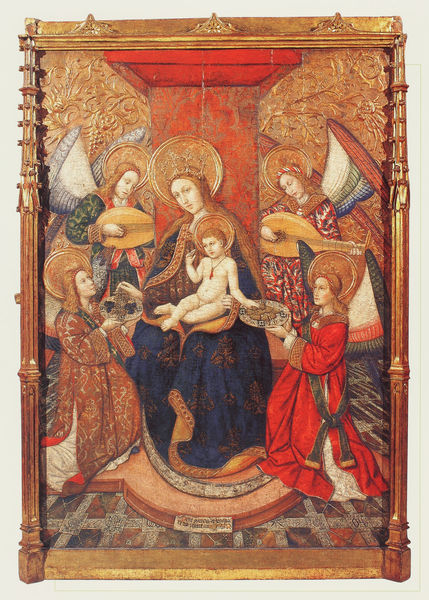
Titel: Mare de Déu i quatre àngels; Jungfrau und vier Engel
Künstler: Pere Garcia de Benavarri
Institution: Barcelona, Museu Nacional d’Art de Catalunya
Schlagwörter: blau, flügel, nackt, umhang, gelb, grün, frau, holz, säule, säulen, rot, rock, alt, rahmen, teller, bild, kirche, boden, gold, mantel, sitzend, gewänder, kind, gitarre, musik, engel, relief, baby, thron, essen, sitzt, heiligenschein, christus, jesus, kniend, könige, heilige, laute, mandoline, maria, wandbild, madonna, jesu, mutter gottes, ikone, altarbild, purpur, roben, magier, kekse, buchmalerei, madonne, gaben, kodex, illuminiert, gemäalde